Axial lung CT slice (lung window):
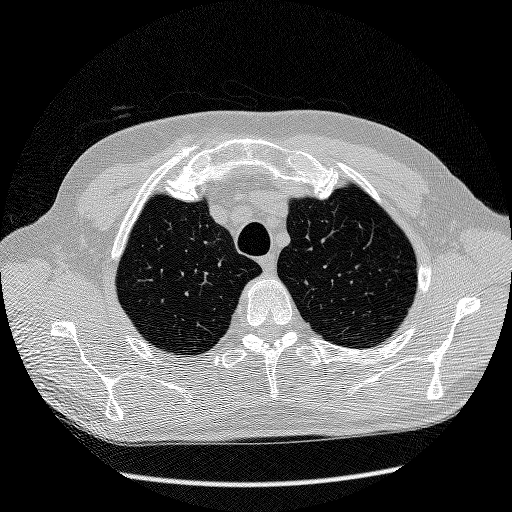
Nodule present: no